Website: lowes
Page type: billing-address
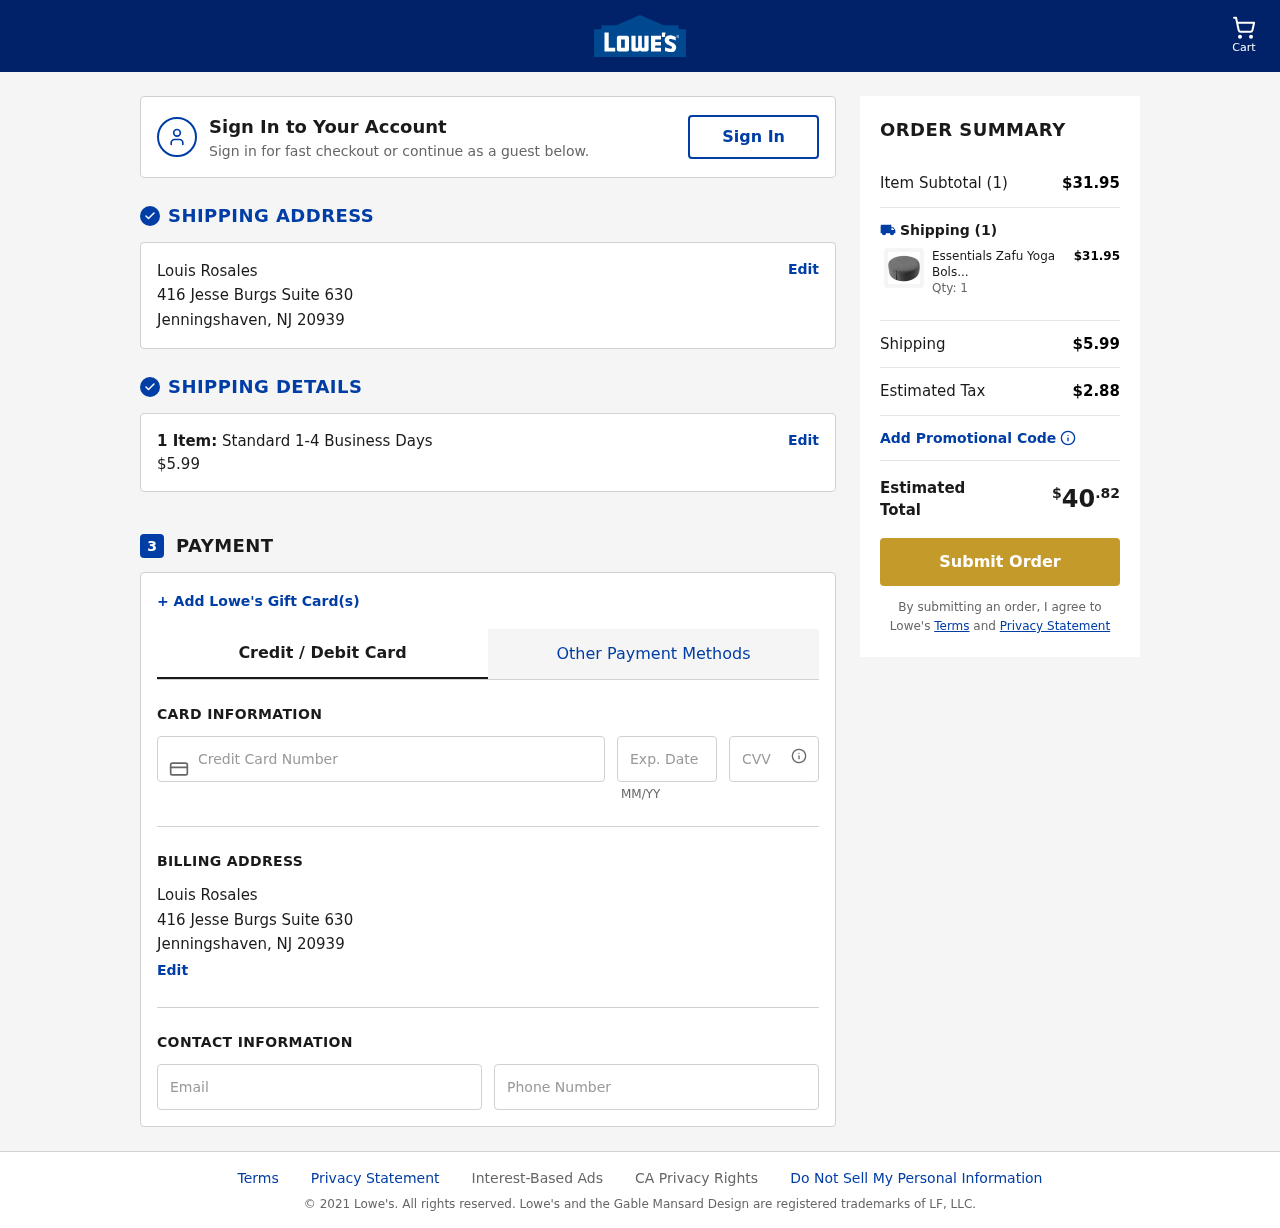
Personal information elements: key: PII_CARD_CVV
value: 921
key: PII_CARD_EXPIRY
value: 04/28
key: PII_CARD_NUMBER
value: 4721 2263 8911 8259
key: PII_CITY
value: Jenningshaven
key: PII_EMAIL
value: louis.rosales@hotmail.com
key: PII_FULLNAME
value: Louis Rosales
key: PII_PHONE
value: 4676051741
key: PII_POSTCODE
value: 20939
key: PII_STATE_ABBR
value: NJ
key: PII_STREET
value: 416 Jesse Burgs Suite 630
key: PII_FULLNAME2
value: Louis Rosales
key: PII_STREET2
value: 416 Jesse Burgs Suite 630
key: PII_CITY2
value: Jenningshaven
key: PII_STATE_ABBR2
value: NJ
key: PII_POSTCODE2
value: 20939
Product elements: key: PRODUCT1_NAME
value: Essentials Zafu Yoga Bolster Pillow (Grey)
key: PRODUCT1_PRICE
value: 31.95
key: PRODUCT1_QUANTITY
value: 1
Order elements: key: ORDER_NUM_ITEMS
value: Cart
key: ORDER_NUM_ITEMS
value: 1 Item:
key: ORDER_NUM_ITEMS
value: Item Subtotal (1)
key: ORDER_SHIPPING_COST
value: $5.99
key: ORDER_SUBTOTAL
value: $31.95
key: ORDER_TAX
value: $2.88
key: ORDER_TOTAL
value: $40.82